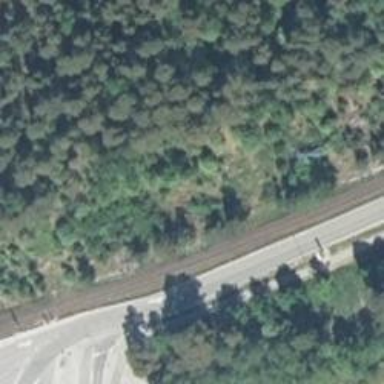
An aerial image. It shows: Railway with electrified contact lines.